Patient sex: M
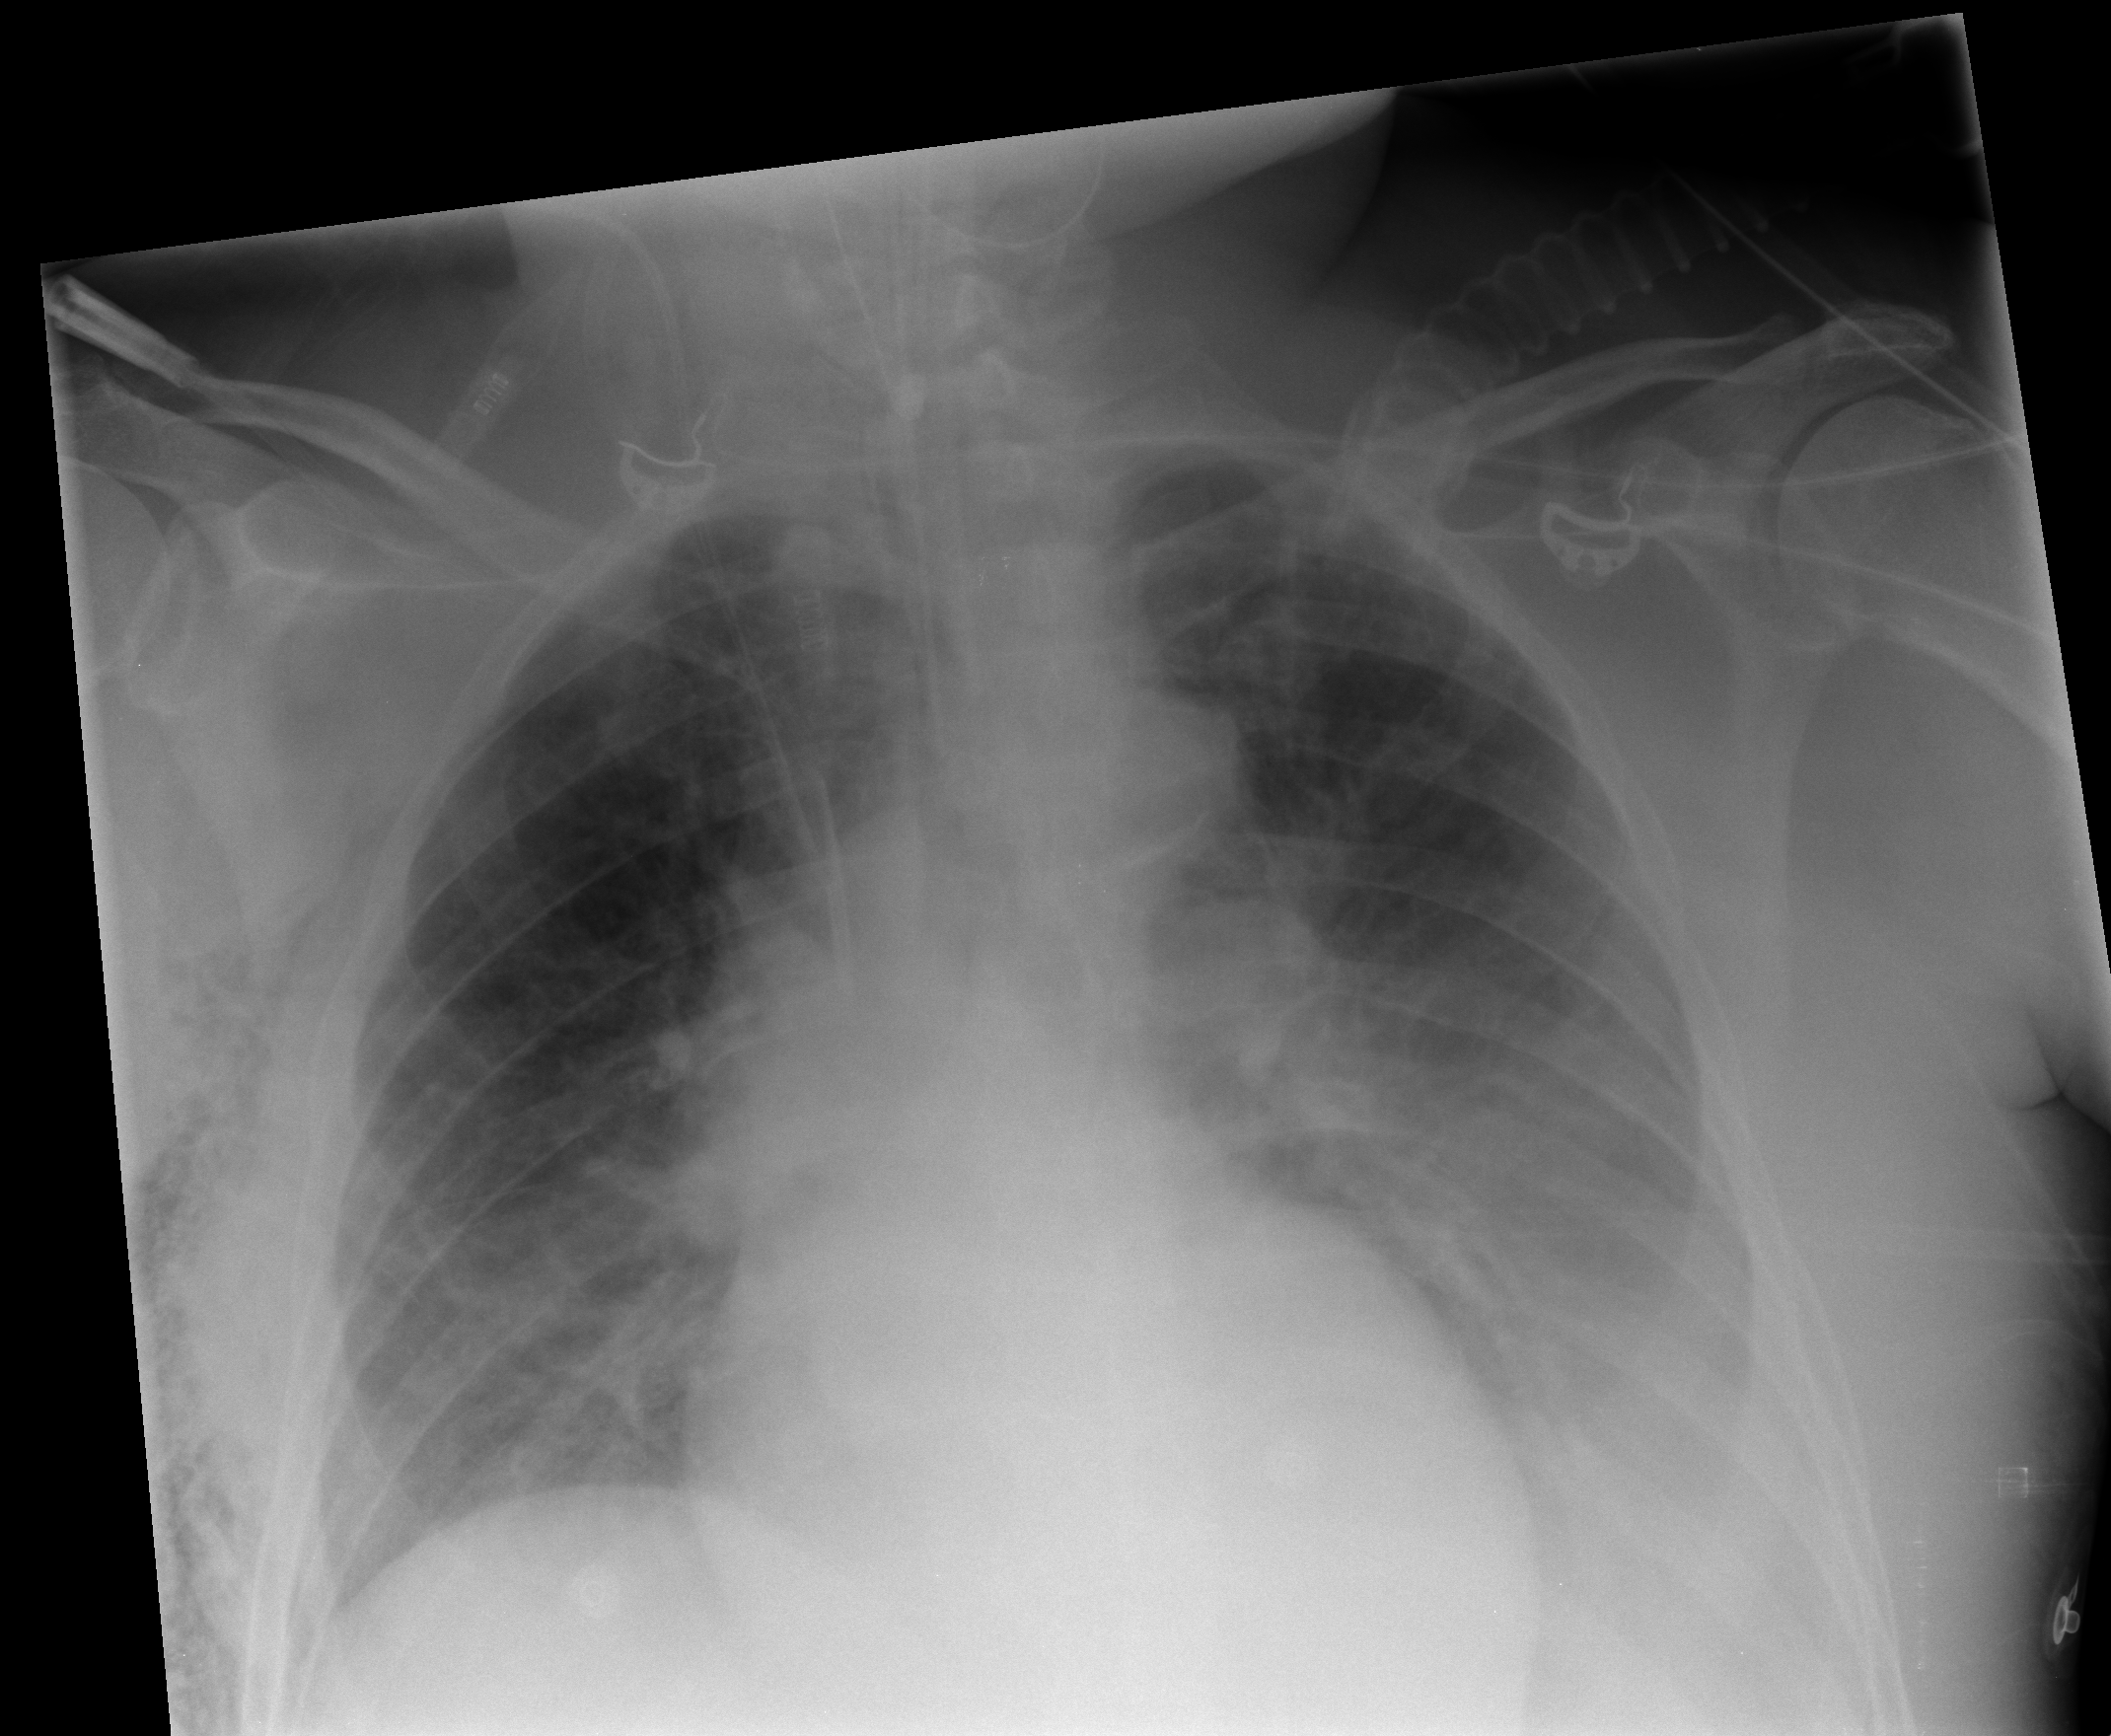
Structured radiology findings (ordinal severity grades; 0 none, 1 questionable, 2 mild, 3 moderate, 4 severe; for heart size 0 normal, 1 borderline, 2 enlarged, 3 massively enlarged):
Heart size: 0
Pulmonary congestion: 0
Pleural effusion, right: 0
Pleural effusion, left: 2
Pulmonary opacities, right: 2
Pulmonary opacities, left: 0
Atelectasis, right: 0
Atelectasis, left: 2